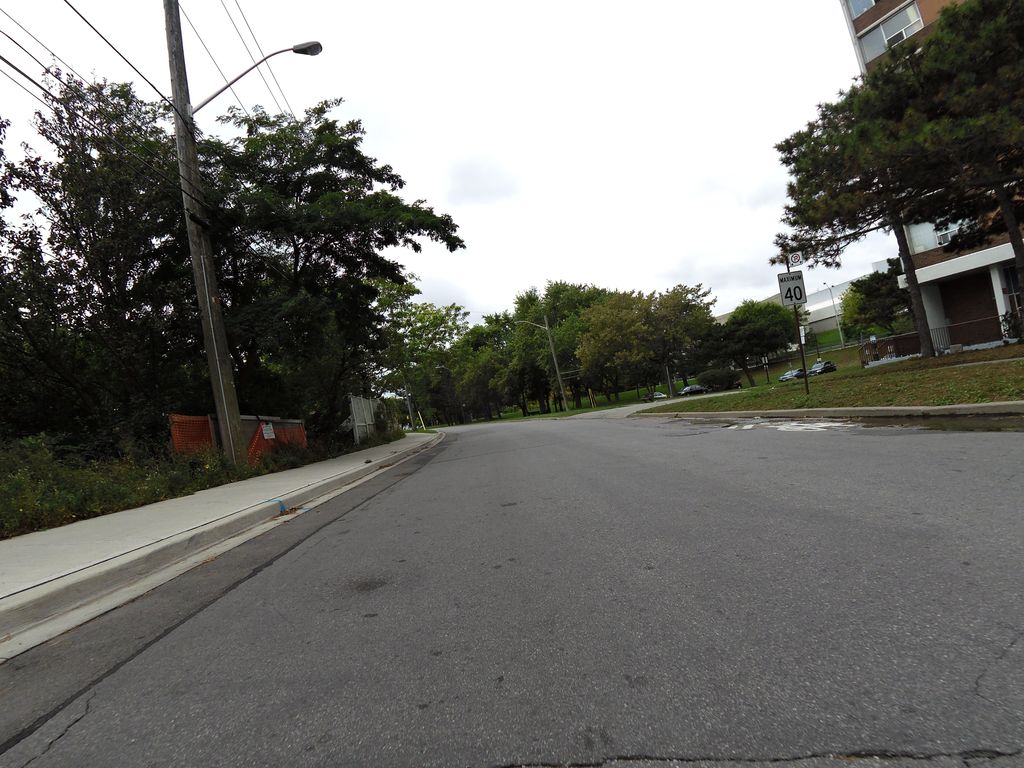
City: toronto